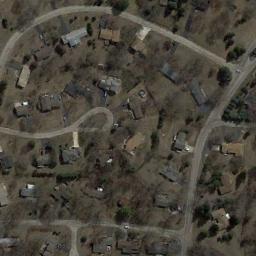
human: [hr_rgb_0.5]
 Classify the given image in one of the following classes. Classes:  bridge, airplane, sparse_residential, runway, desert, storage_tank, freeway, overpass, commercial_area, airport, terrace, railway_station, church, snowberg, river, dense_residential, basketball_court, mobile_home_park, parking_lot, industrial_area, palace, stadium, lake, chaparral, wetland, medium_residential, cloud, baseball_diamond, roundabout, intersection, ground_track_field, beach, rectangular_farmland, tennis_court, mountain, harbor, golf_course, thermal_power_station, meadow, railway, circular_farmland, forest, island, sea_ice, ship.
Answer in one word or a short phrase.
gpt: medium_residential